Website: home-depot
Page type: customer-info-address
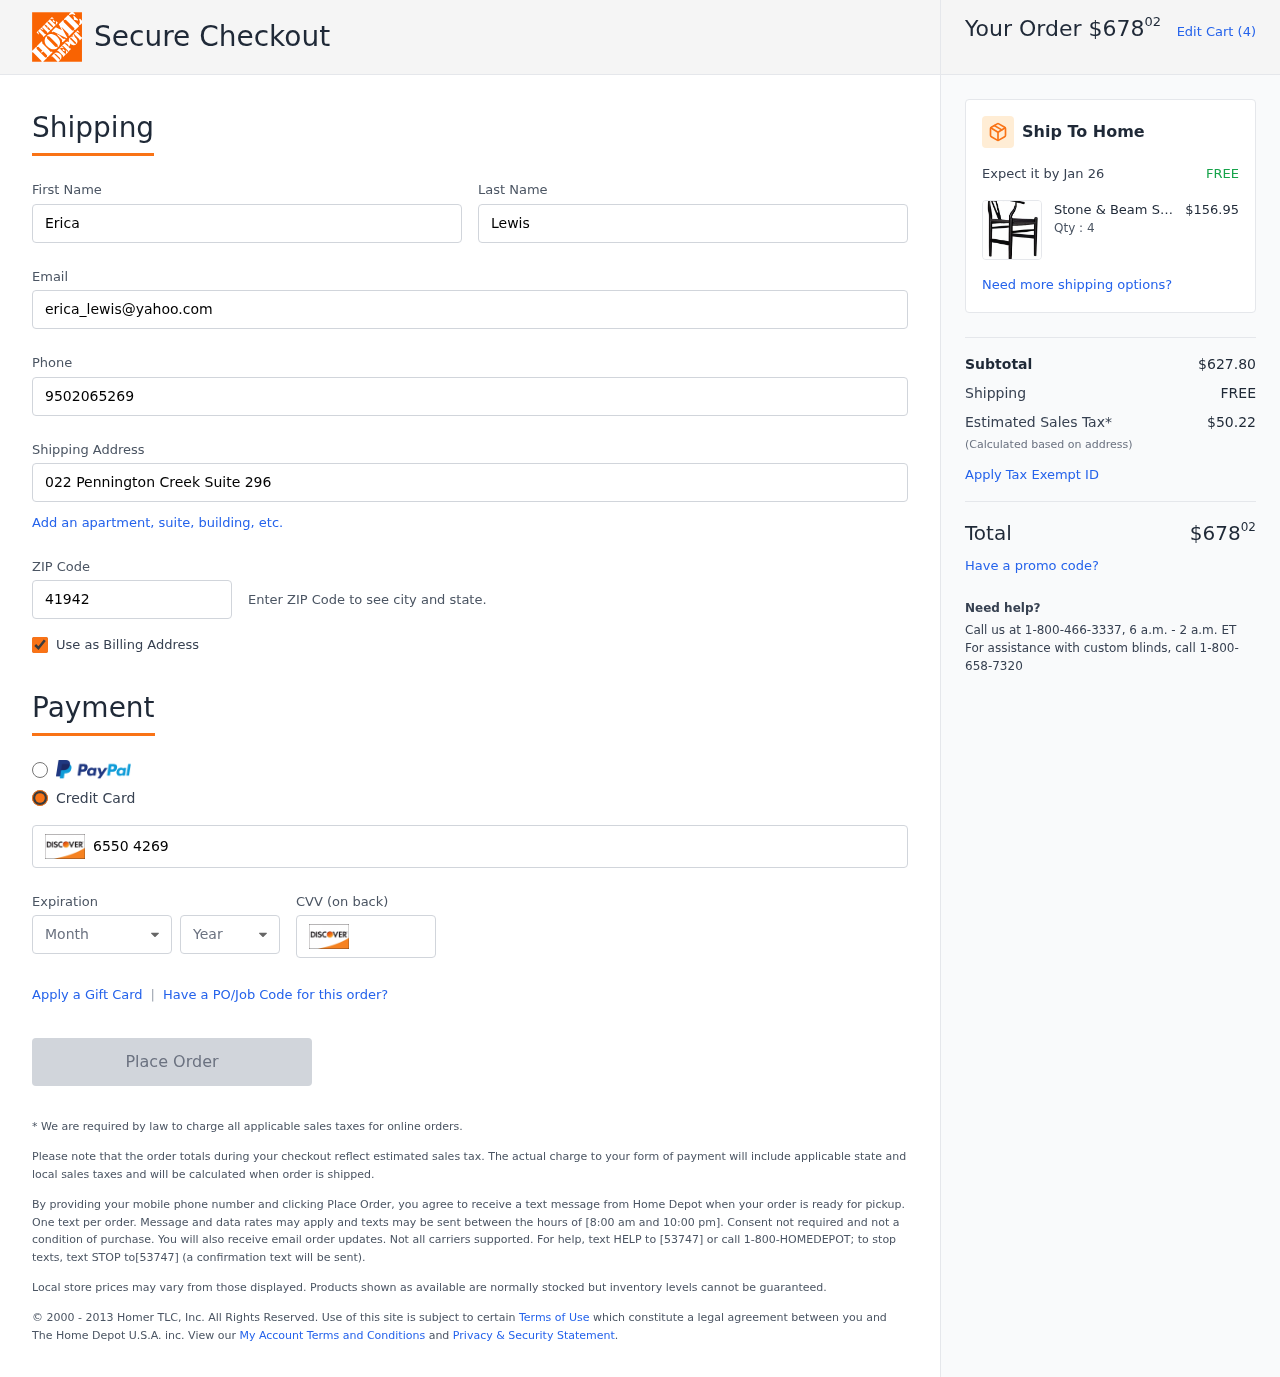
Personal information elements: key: PII_CARD_CVV
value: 256
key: PII_CARD_EXPIRY_MONTH
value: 04
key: PII_CARD_EXPIRY_YEAR
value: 26
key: PII_CARD_NUMBER
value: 6550 4269 9877 8664
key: PII_EMAIL
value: erica_lewis@yahoo.com
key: PII_FIRSTNAME
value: Erica
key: PII_LASTNAME
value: Lewis
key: PII_PHONE
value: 9502065269
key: PII_POSTCODE
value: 41942
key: PII_STREET
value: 022 Pennington Creek Suite 296
Product elements: key: PRODUCT1_BRAND
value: Stone & Beam
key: PRODUCT1_NAME
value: Stone & Beam Classic Wishbone Dining Chair, 22.4"W, Black / Black
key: PRODUCT1_NAME
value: Stone & Beam Classic...
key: PRODUCT1_PRICE
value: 156.95
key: PRODUCT1_QUANTITY
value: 4
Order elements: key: ORDER_TOTAL
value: $67802
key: ORDER_NUM_ITEMS
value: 4
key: ORDER_DELIVERY_DATE
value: Jan 26
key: ORDER_SUBTOTAL
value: $627.80
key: ORDER_SHIPPING_COST
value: FREE
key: ORDER_TAX
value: $50.22